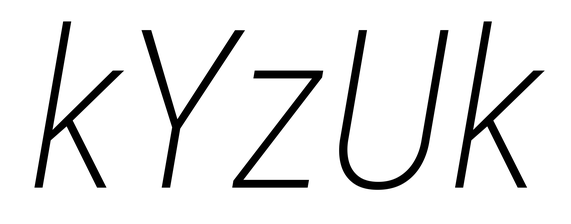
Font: Roboto-Italic_Condensed_ExtraLight_Italic